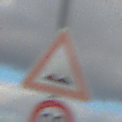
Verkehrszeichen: UnebeneFahrbahn
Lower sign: Geschwindigkeit90
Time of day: SunriseSunset
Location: Outdoor (RoadRail)
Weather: PartlyCloudy
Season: NotSpecified
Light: Natural